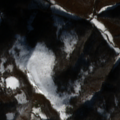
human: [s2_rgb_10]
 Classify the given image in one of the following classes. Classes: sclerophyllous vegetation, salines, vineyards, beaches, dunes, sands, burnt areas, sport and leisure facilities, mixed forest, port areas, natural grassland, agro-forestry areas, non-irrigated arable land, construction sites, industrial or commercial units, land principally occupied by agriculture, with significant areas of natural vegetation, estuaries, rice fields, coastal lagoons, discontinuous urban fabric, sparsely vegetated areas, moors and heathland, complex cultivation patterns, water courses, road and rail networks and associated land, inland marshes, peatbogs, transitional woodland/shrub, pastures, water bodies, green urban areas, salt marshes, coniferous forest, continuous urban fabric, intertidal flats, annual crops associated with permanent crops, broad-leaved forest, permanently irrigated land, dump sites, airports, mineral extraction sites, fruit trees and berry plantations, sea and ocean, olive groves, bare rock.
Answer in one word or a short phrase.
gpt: land principally occupied by agriculture, with significant areas of natural vegetation, broad-leaved forest, natural grassland